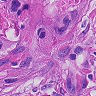
Metastatic tissue present: yes